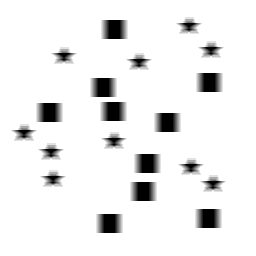
Squares: 10
Triangles: 0
Stars: 10
Total shapes: 20